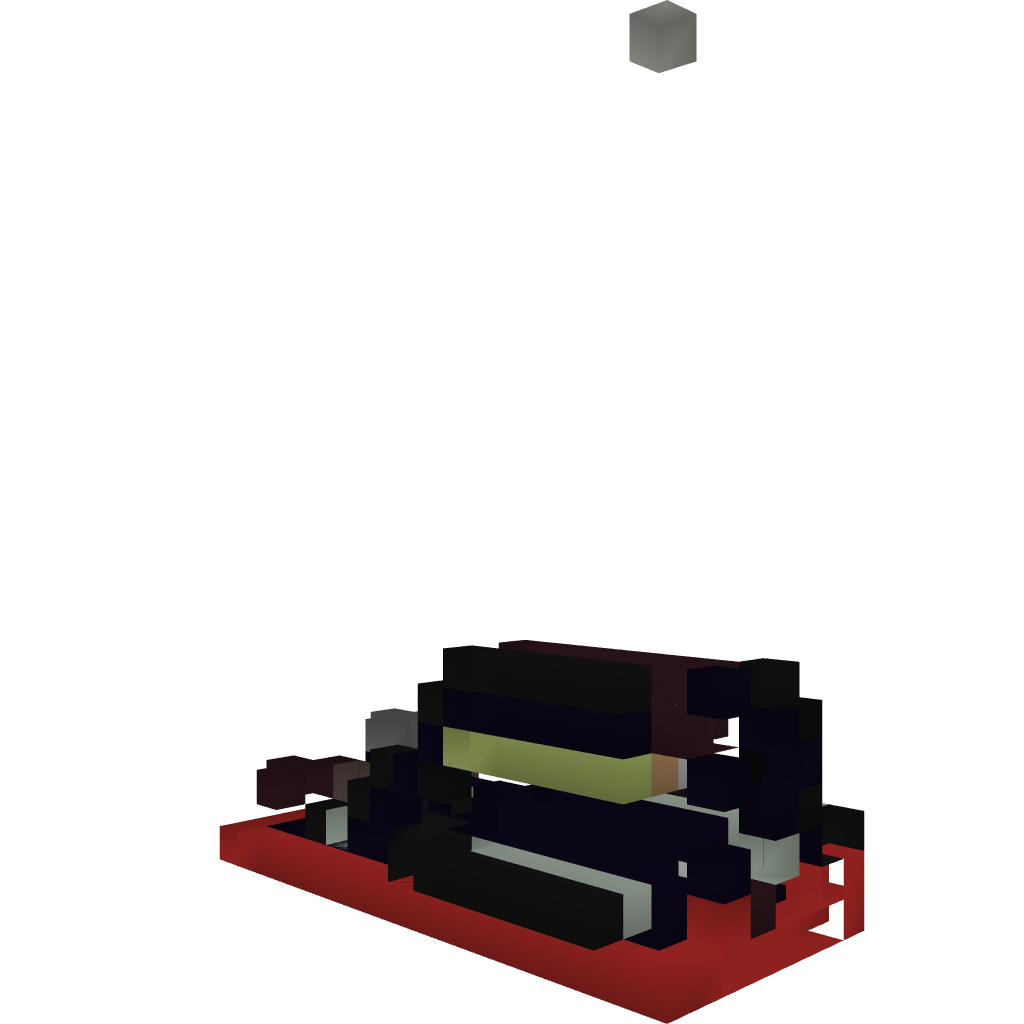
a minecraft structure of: Biggest Cannon Ever!